Field crop: maize
Growth stage: 2
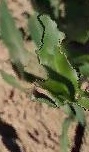
Species: maize